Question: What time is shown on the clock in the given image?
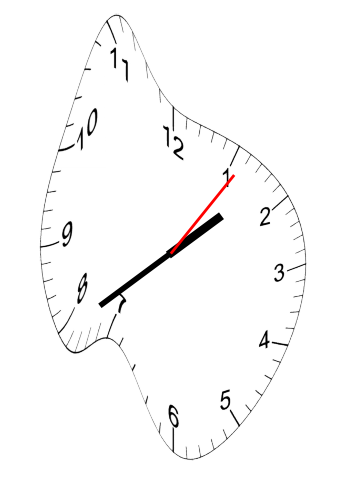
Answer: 01:39:06